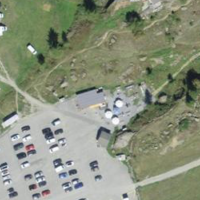
EUNIS habitat code: 23
Species observed at this site:
Marmota marmota
Motacilla cinerea
Oenanthe oenanthe
Linaria cannabina
Anthus spinoletta
Cyaniris semiargus
Turdus viscivorus
Fringilla coelebs
Arnica montana
Buteo buteo
Carduelis carduelis
Muscicapa striata
Papilio machaon
Ajuga pyramidalis
Pyrrhocorax graculus
Phoenicurus ochruros
Nucifraga caryocatactes
Motacilla alba